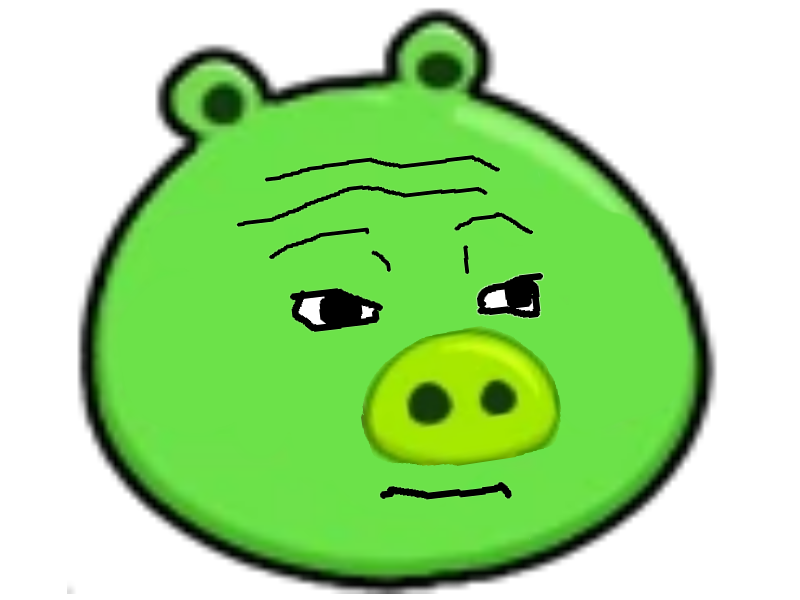
Label: 5_Animal